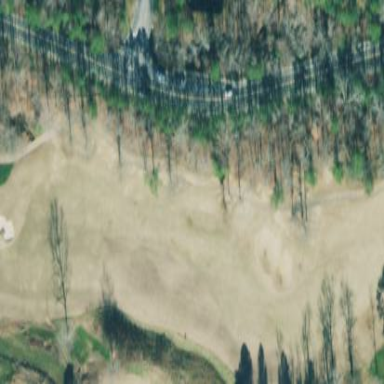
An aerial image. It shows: Rough area on grassy golf course.